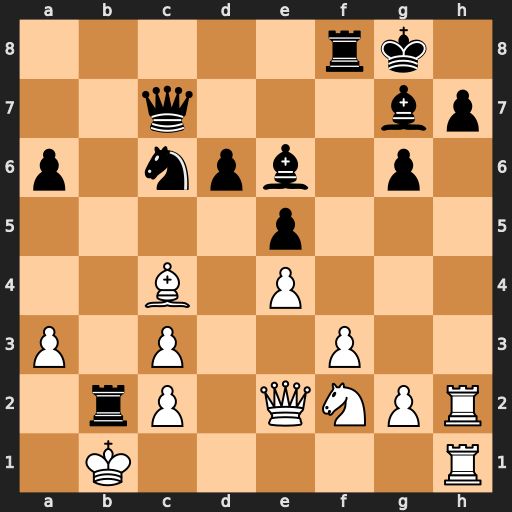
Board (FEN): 5rk1/2q3bp/p1npb1p1/4p3/2B1P3/P1P2P2/1rP1QNPR/1K5R
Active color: w
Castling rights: -
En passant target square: -
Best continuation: Kxb2 Rb8+ Kc1